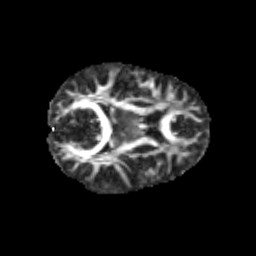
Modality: FA
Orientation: axial
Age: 9
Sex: female
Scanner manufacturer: siemens
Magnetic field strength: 3 T
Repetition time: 3.8 s
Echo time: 0.07 s